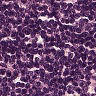
Metastatic tissue present: no